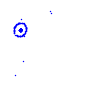
Particle: kaon